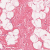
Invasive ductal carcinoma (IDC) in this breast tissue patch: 0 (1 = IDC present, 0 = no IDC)